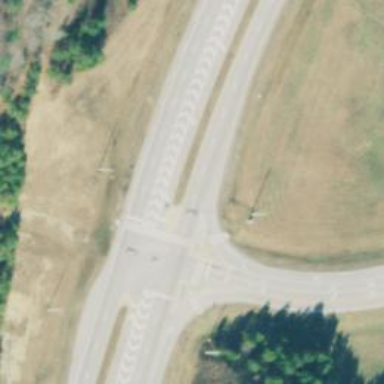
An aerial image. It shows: Asphalt road with primary link designation.